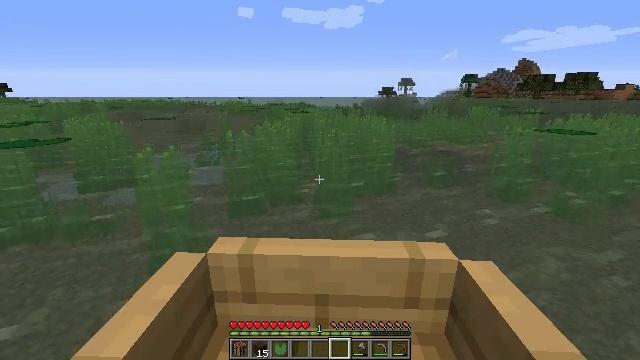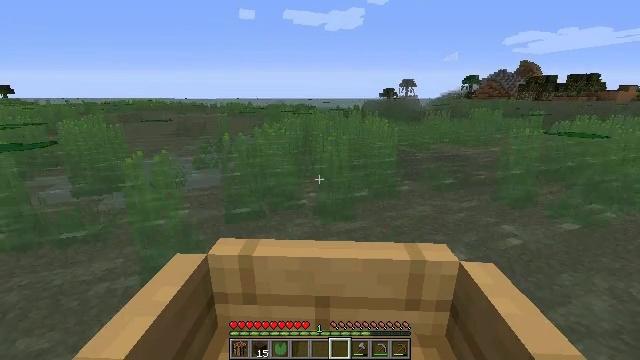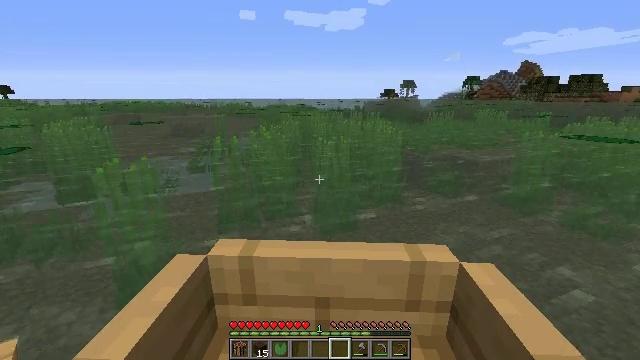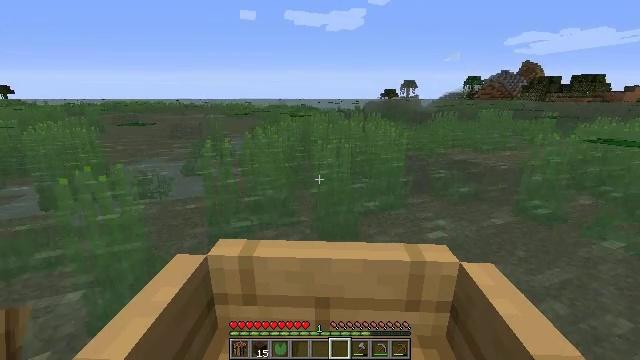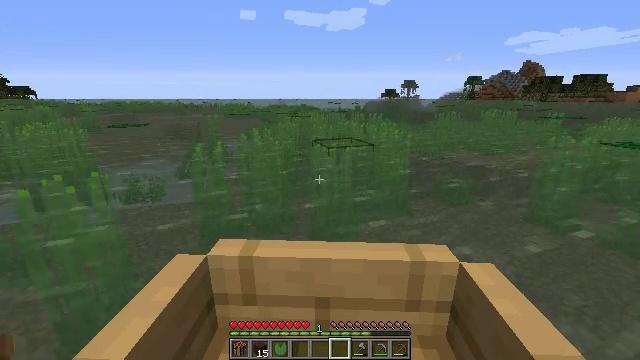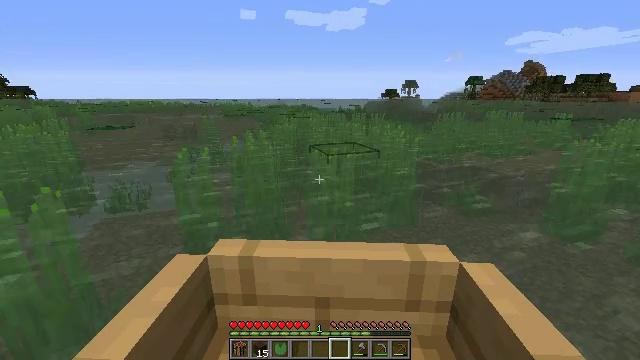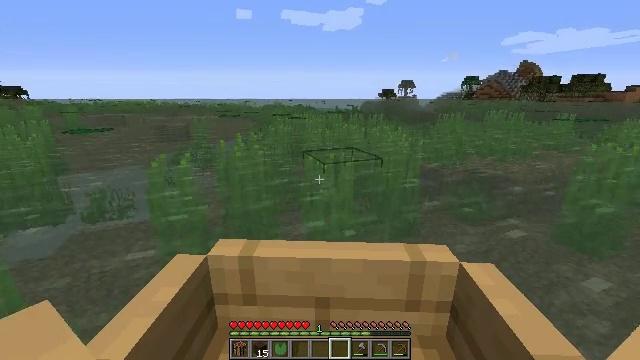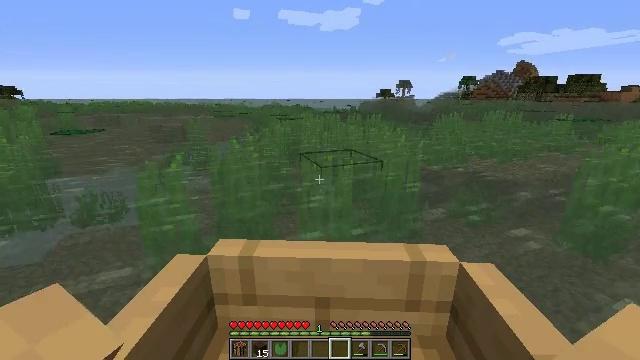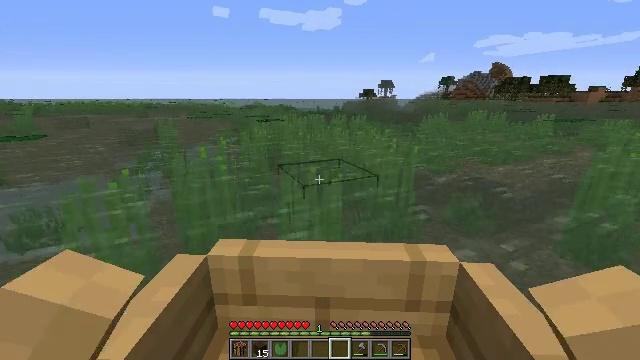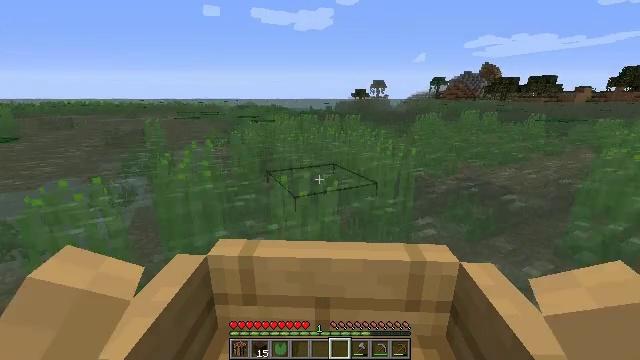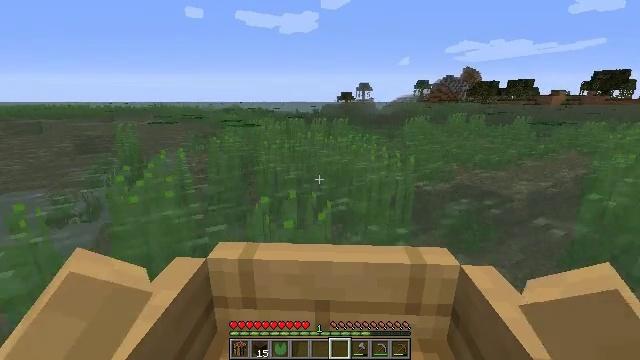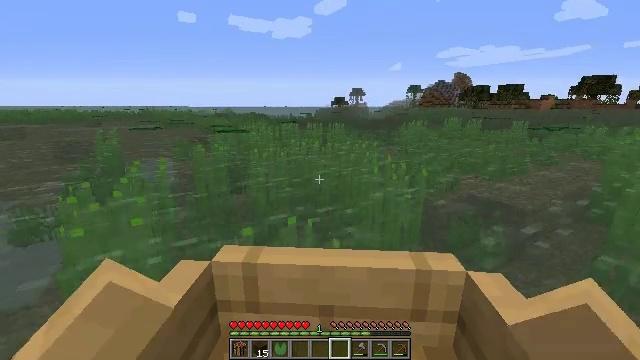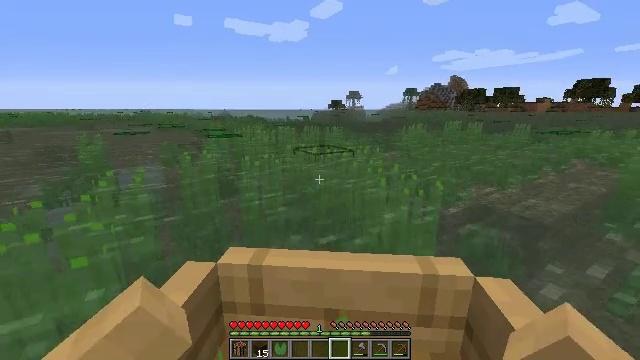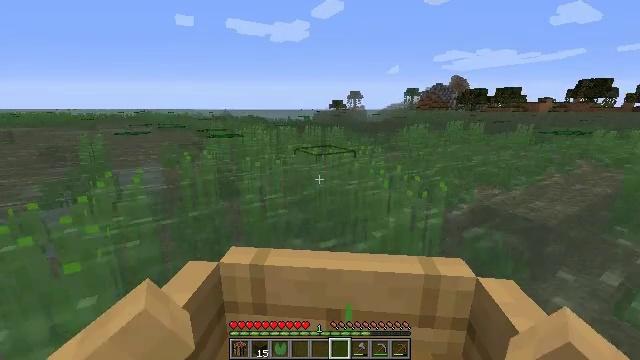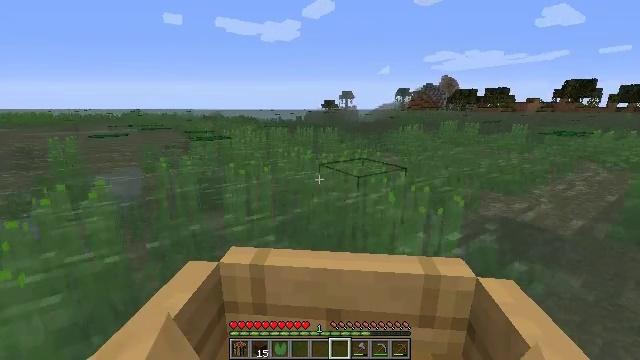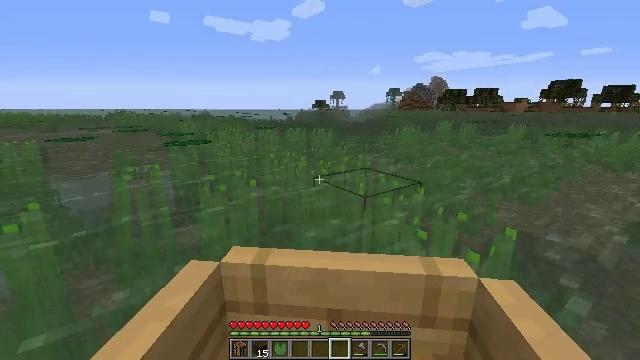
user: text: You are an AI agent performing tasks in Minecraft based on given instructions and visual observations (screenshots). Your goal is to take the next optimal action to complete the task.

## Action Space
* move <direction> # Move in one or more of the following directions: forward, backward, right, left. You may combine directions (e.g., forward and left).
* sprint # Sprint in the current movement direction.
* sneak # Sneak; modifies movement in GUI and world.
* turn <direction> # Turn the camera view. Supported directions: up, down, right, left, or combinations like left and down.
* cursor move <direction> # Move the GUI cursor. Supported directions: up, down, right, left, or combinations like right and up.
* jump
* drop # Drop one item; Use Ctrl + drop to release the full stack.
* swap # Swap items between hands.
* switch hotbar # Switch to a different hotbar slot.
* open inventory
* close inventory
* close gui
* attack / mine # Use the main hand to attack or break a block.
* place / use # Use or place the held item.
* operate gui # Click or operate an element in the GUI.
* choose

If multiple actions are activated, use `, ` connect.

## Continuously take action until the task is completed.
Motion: motion action
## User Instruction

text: Drop a lily pad.
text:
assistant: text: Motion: move forward
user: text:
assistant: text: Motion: move forward
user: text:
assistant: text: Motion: move forward
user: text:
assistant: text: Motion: move forward
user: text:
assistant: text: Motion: move forward and move right
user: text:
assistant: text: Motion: move forward and move right
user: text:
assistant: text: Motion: move forward and move right
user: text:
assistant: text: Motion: move forward
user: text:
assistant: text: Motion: move forward
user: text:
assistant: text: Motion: move forward
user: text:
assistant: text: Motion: move forward, turn left
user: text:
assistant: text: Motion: move forward, turn left
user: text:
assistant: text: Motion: move forward
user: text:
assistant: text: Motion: move forward
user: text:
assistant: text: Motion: move forward
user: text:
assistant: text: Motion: move forward
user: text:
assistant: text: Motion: move forward and move left
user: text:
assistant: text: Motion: move forward and move left
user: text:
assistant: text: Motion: move forward
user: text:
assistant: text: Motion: move forward
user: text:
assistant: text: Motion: move forward
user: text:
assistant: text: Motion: move forward
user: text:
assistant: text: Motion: move forward
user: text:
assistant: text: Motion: move forward
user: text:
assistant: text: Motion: move forward
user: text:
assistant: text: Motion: move forward
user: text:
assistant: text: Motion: move forward
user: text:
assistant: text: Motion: move forward
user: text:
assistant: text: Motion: move forward
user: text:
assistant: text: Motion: move forward